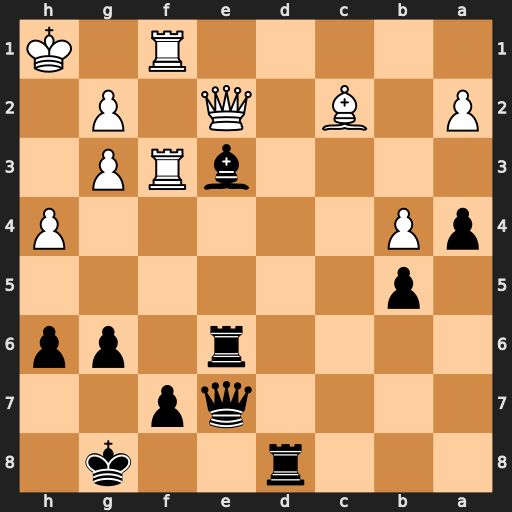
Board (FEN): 3r2k1/4qp2/4r1pp/1p6/pP5P/4bRP1/P1B1Q1P1/5R1K
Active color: b
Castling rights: -
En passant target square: -
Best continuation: Rd2 Qxb5 Rxc2